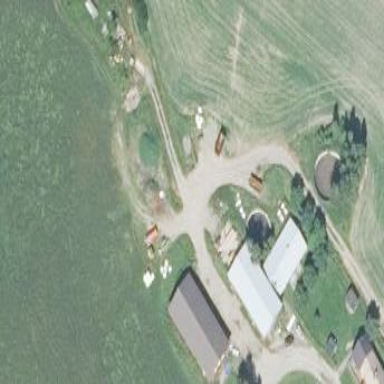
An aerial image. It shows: Farmyard area.